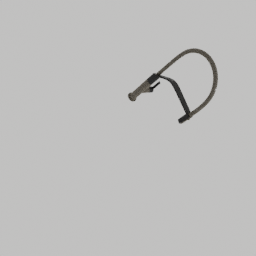
Label: appliances